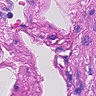
Metastatic tissue present: no